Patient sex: M
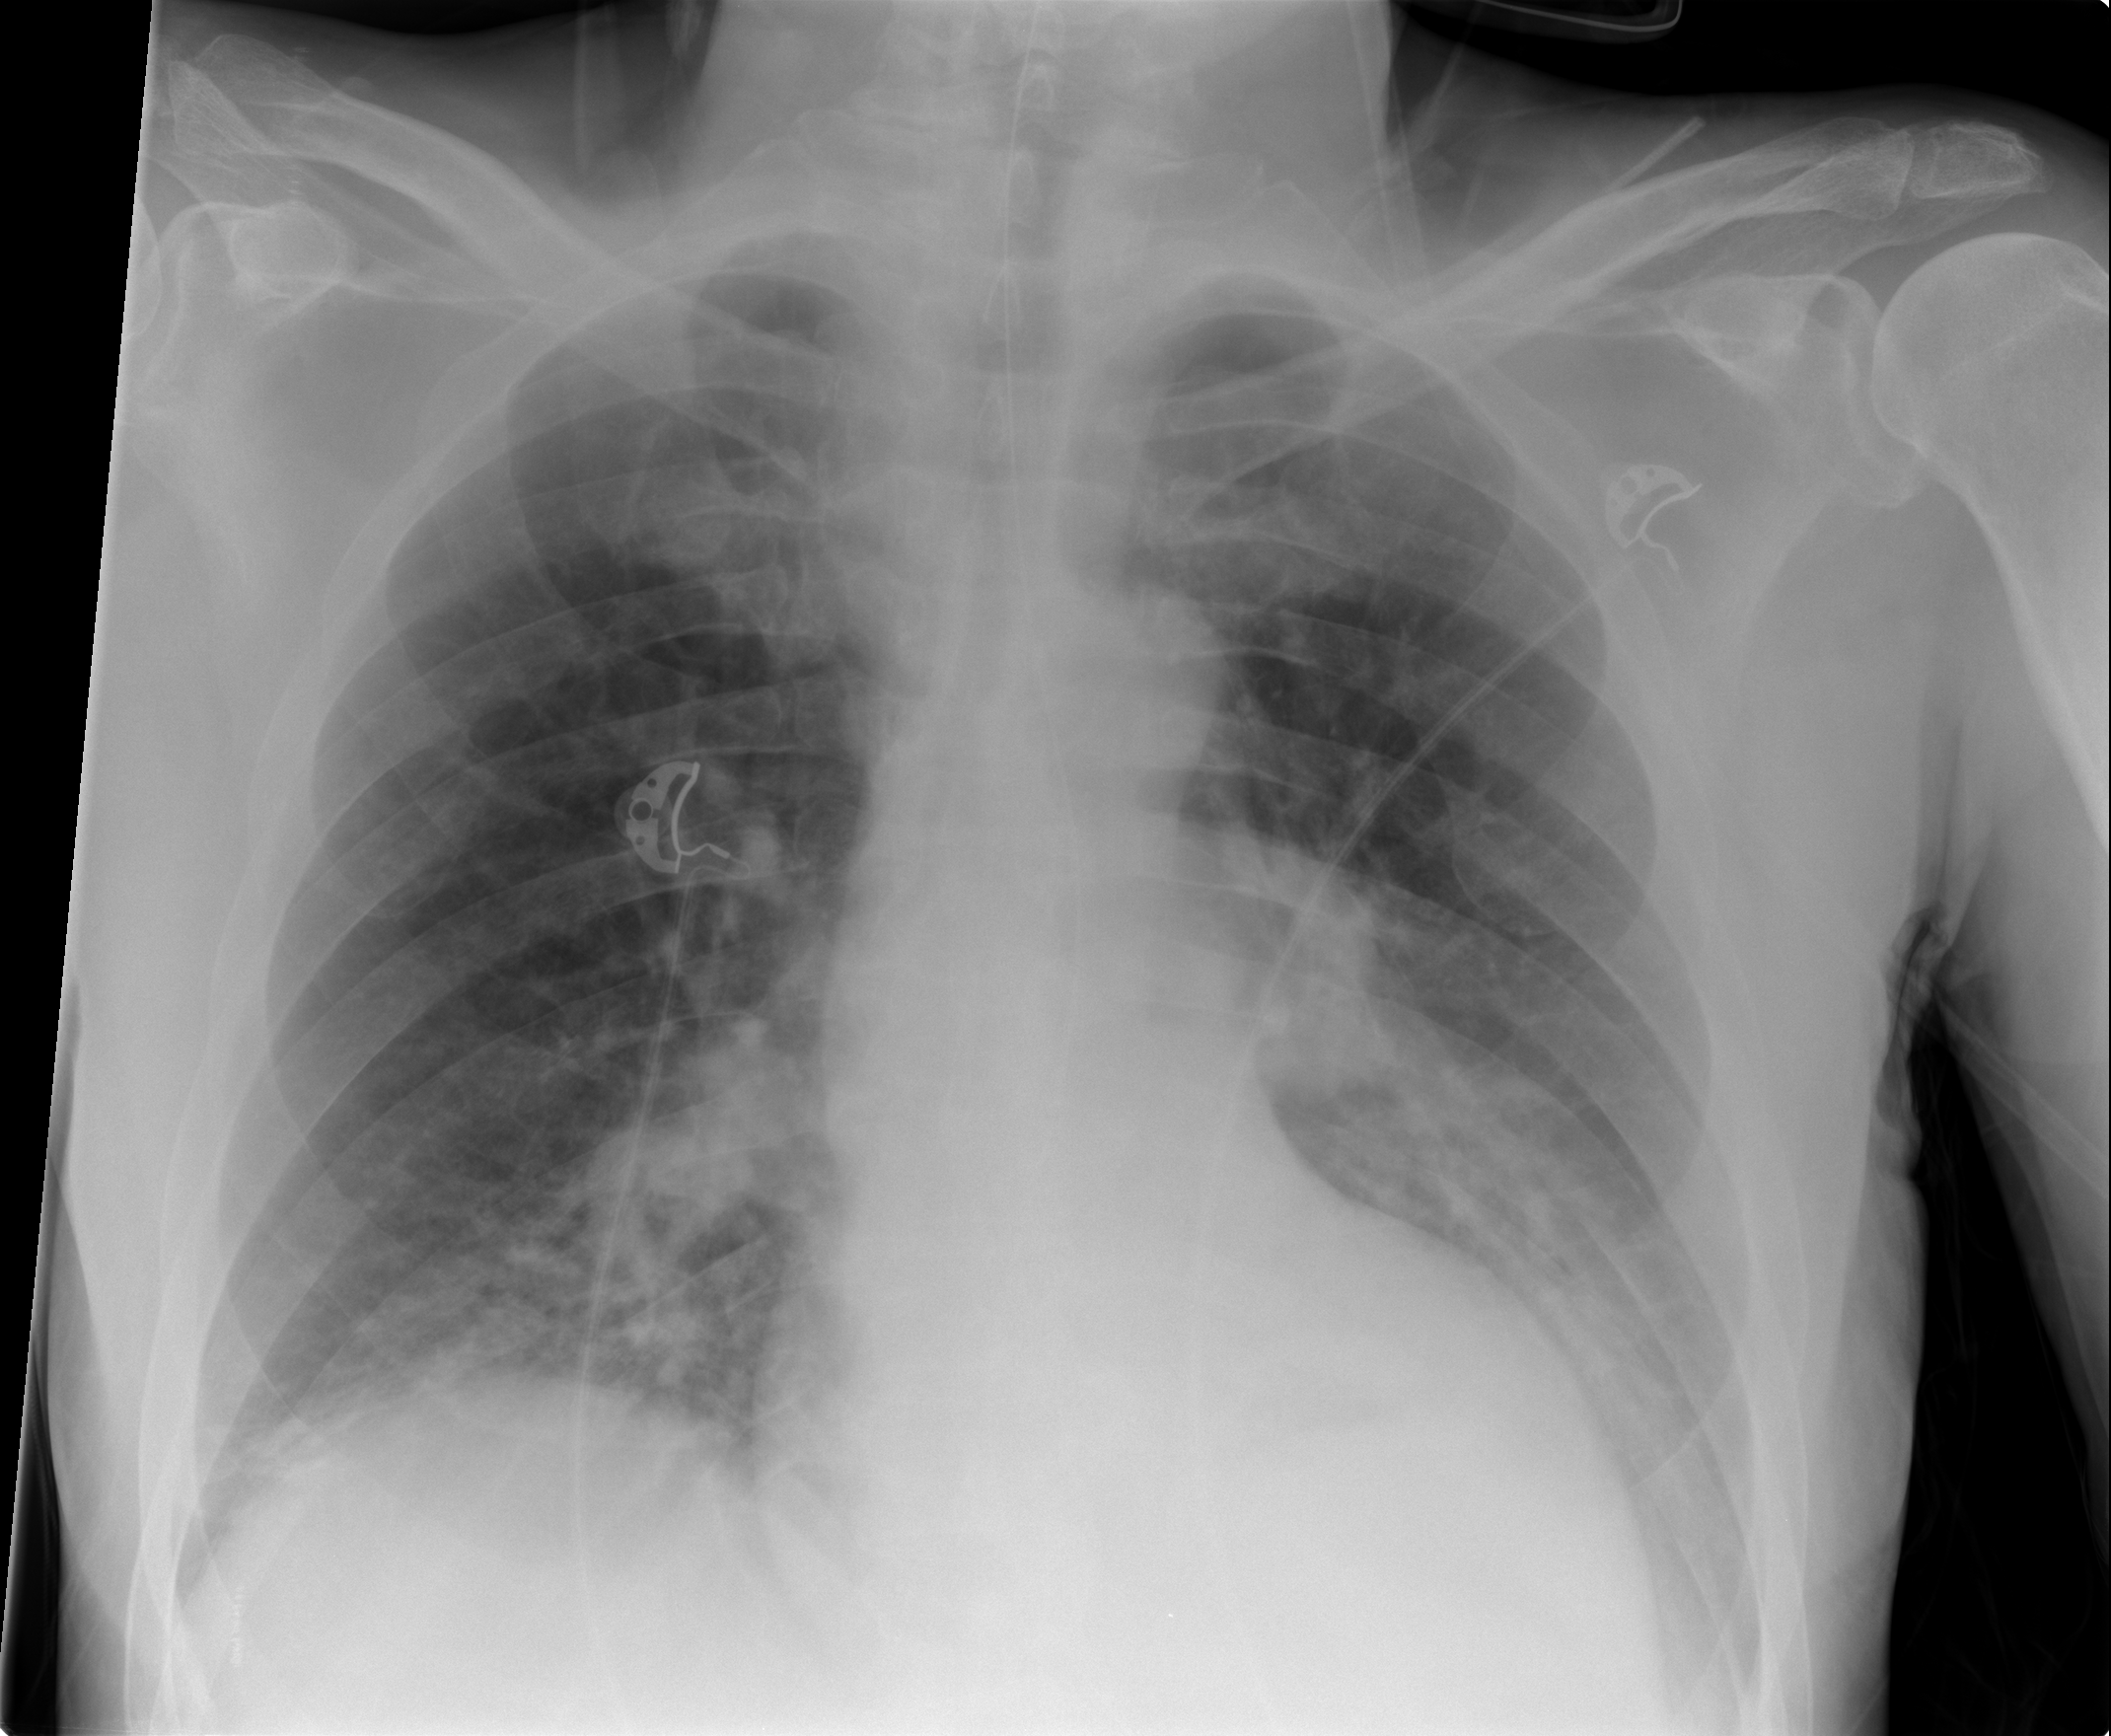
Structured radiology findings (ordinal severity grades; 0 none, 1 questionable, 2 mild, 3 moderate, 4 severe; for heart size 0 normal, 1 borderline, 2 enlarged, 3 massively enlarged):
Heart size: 2
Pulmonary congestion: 2
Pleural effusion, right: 1
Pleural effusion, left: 2
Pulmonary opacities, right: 2
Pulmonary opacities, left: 2
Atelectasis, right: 2
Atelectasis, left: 2